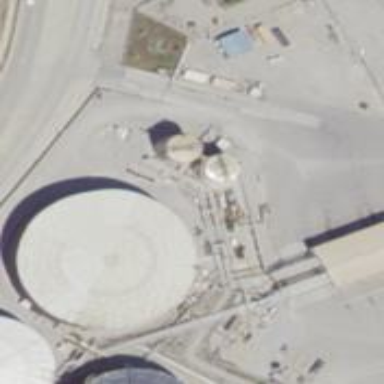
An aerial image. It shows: Industrial building with storage tank.